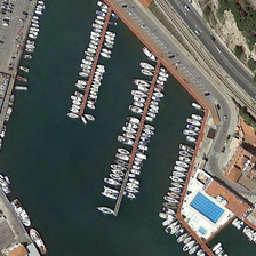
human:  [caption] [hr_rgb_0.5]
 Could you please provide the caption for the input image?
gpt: There is only a big pier next to the road.

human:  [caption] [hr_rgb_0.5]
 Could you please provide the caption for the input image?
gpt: There is a house with a yellow roof beside the wharf.

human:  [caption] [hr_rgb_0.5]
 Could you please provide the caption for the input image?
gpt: There's only a big pier by the road.

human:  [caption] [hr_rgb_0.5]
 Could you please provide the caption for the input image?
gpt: There is a yellow roof house next to the pier.

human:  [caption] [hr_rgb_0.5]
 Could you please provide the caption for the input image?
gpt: There's only one big pier near the road.